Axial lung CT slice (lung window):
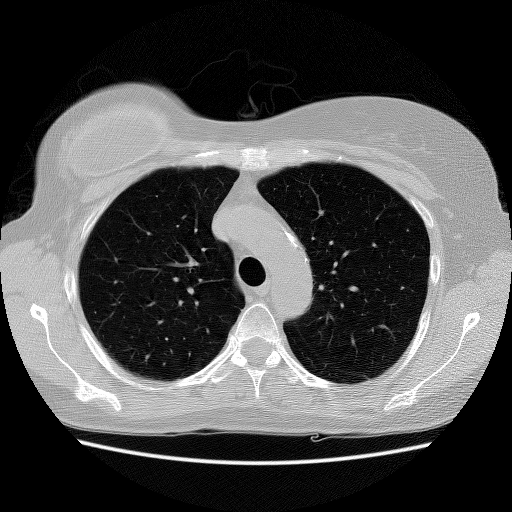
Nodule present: no